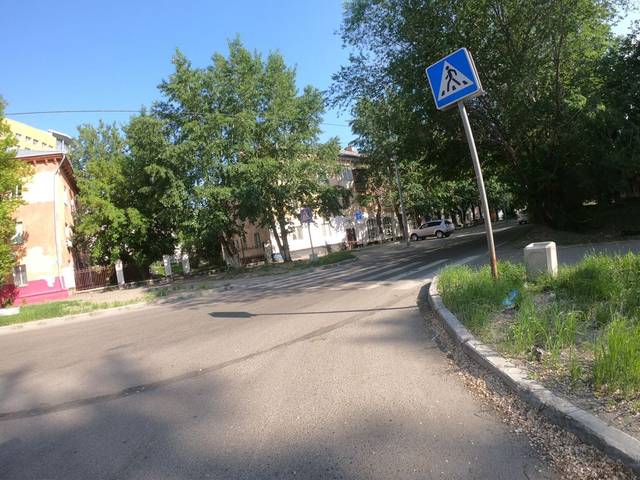
Region: Russia
Coordinates: 53.353, 83.763